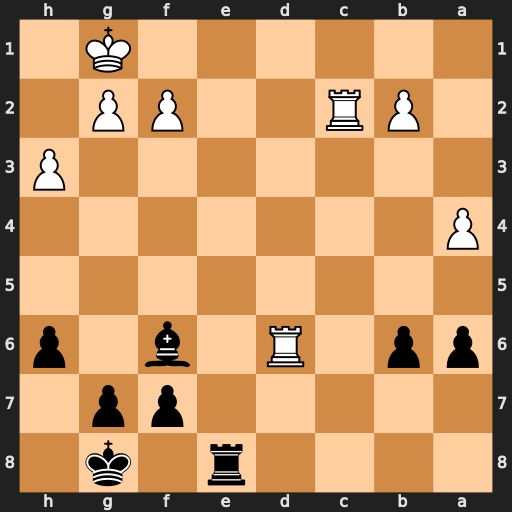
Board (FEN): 4r1k1/5pp1/pp1R1b1p/8/P7/7P/1PR2PP1/6K1
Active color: b
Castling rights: -
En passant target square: -
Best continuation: Re1+ Kh2 Be5+ g3 Bxd6